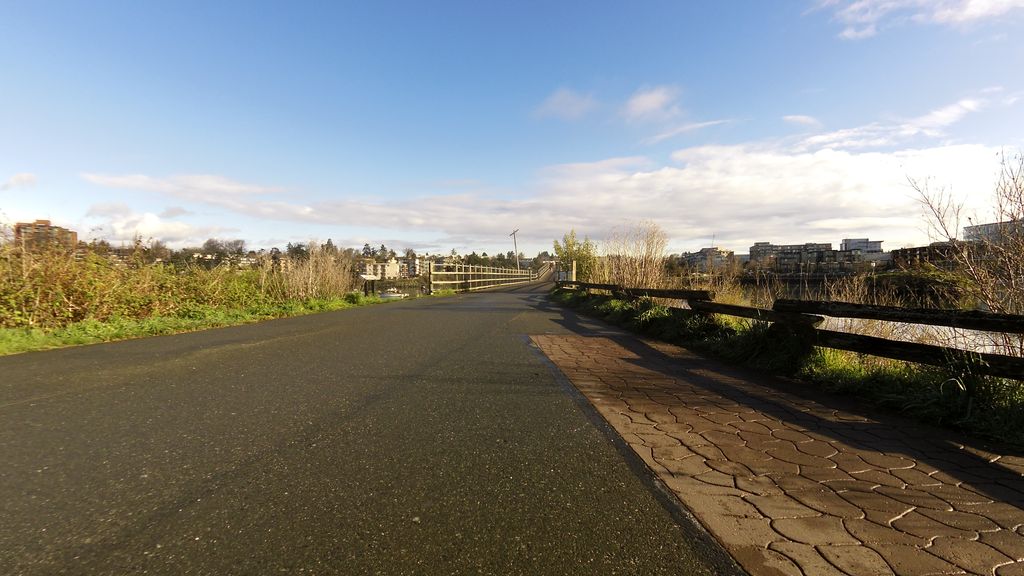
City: victoria